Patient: sex M, age 75
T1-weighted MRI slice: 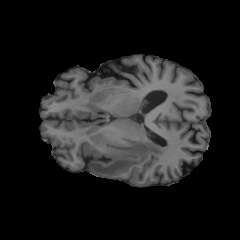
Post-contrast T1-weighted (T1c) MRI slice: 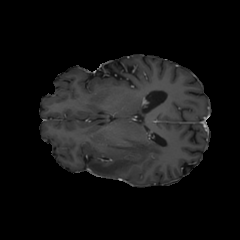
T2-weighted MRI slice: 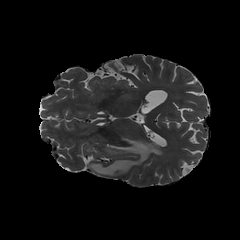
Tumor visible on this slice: yes
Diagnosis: Glioblastoma, IDH-wildtype
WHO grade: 4